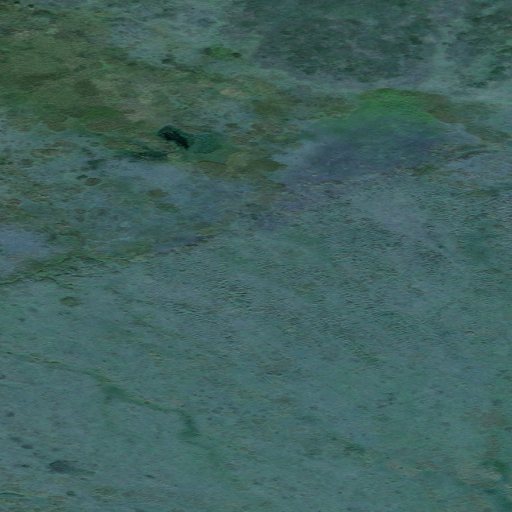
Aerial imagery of gap in Alaska named Highway Pass containing only unknown